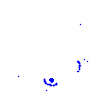
Particle: kaon